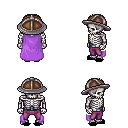
a pixel art fantasy rpg character, male body template, skeleton, lavender cape, magenta pants, gray long mohawk hairstyle, chain helm, black slippers, four views (front, back, left, right), 2x2 character sprite sheet, small pixel art, hard edges, no anti-aliasing